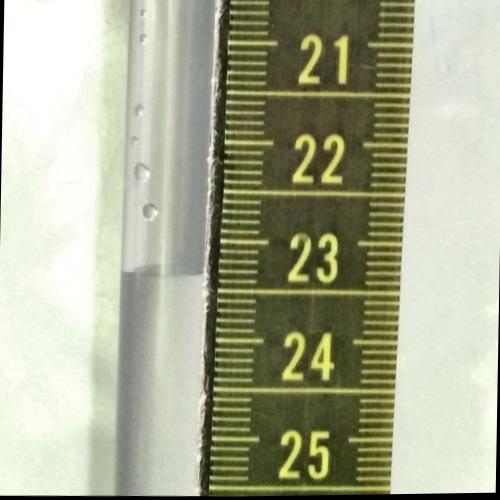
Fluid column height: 23.4 cm